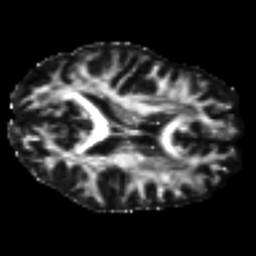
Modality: FA
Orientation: axial
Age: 27
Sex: female
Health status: ill
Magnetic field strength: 3 T
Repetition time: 8.4 s
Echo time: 0.0926 s